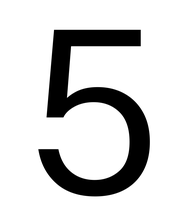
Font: InstrumentSans_Regular